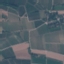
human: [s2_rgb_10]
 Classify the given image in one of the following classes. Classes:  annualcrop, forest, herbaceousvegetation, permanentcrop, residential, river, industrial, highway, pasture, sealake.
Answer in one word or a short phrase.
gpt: PermanentCrop